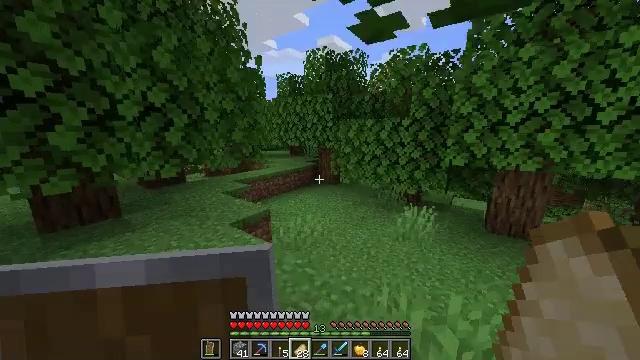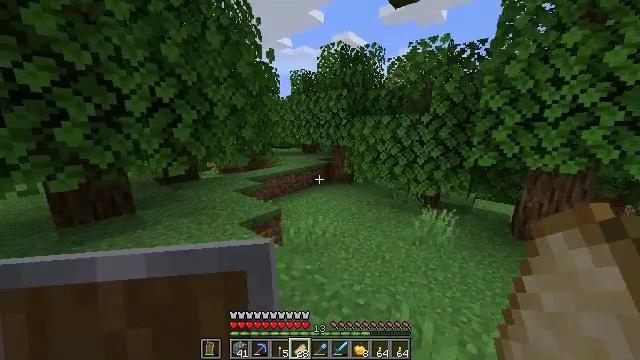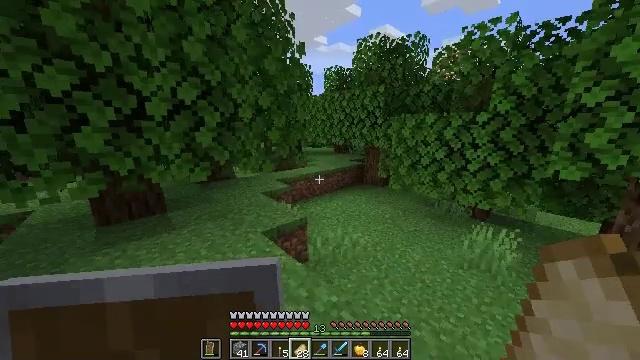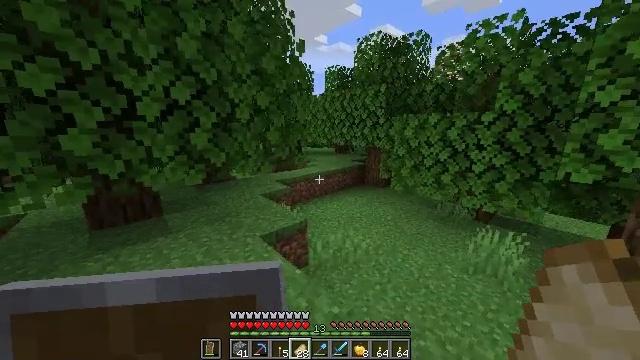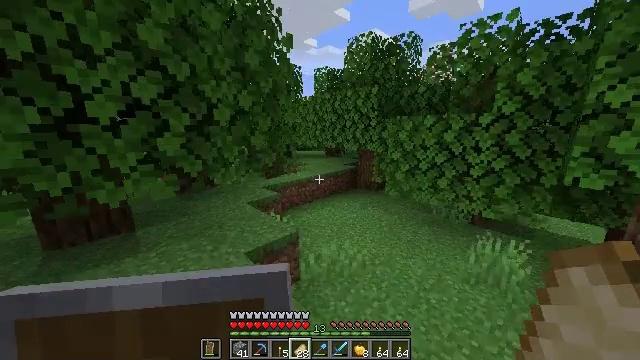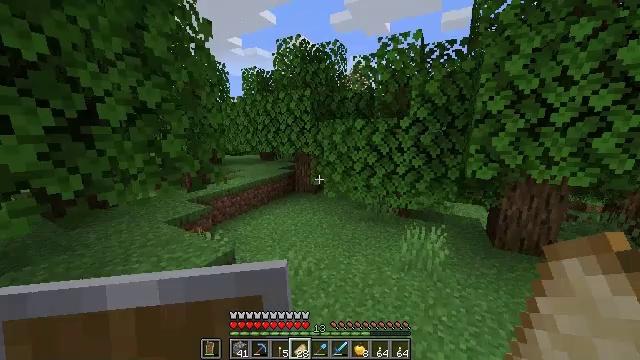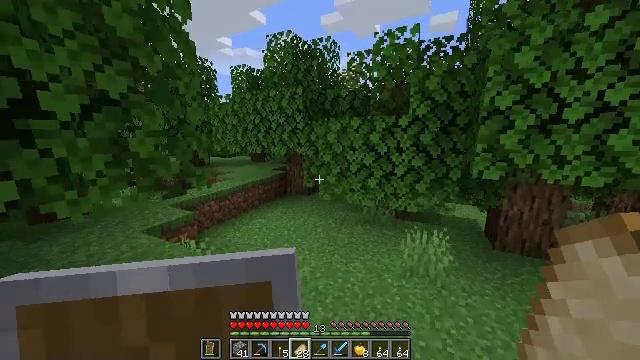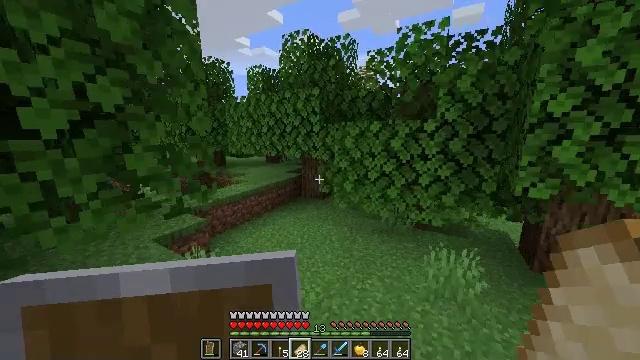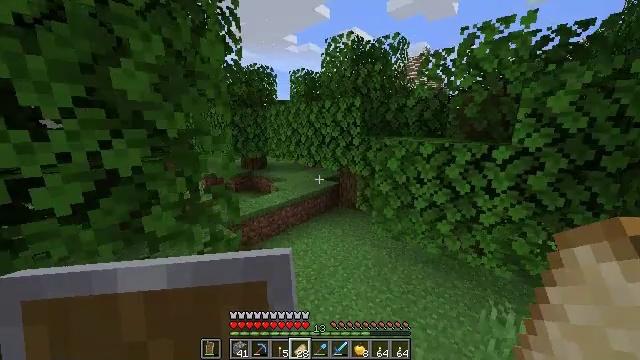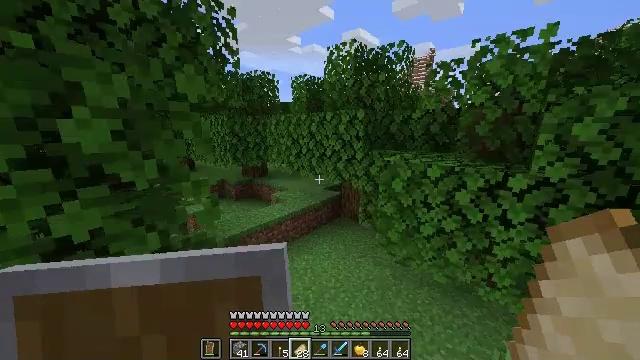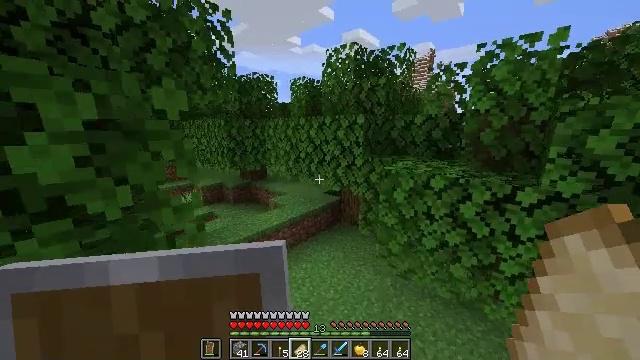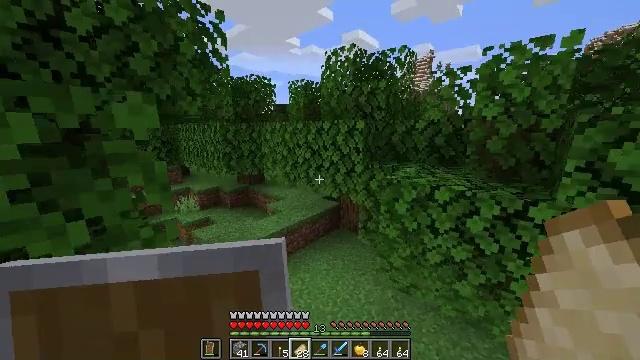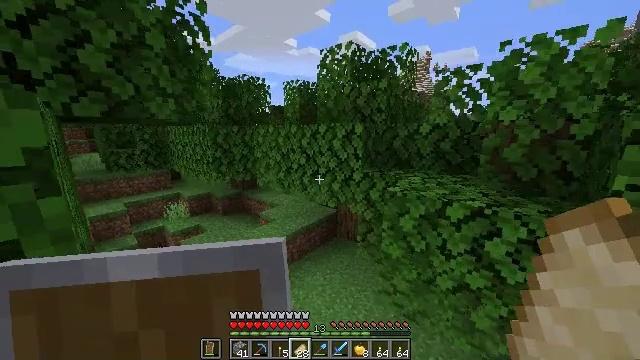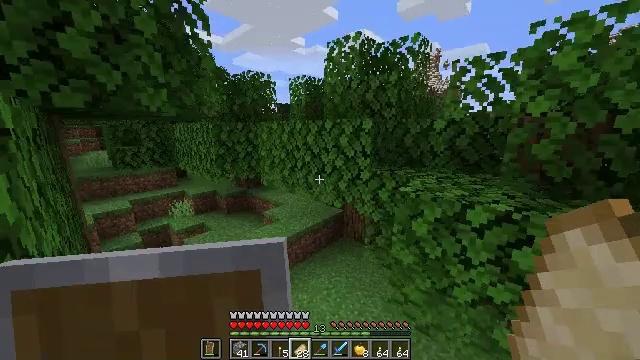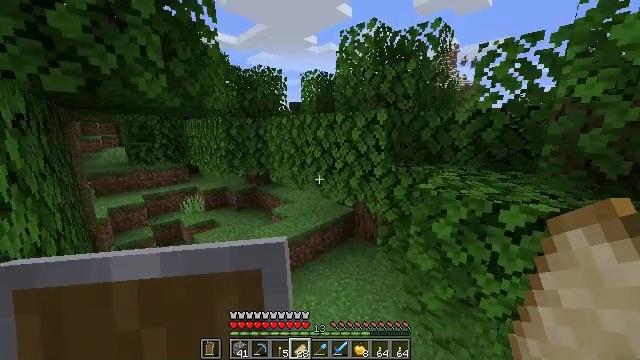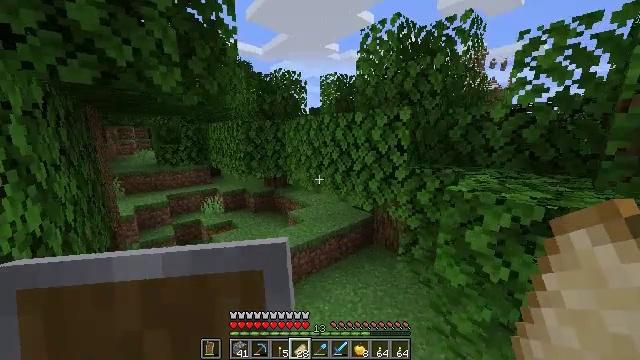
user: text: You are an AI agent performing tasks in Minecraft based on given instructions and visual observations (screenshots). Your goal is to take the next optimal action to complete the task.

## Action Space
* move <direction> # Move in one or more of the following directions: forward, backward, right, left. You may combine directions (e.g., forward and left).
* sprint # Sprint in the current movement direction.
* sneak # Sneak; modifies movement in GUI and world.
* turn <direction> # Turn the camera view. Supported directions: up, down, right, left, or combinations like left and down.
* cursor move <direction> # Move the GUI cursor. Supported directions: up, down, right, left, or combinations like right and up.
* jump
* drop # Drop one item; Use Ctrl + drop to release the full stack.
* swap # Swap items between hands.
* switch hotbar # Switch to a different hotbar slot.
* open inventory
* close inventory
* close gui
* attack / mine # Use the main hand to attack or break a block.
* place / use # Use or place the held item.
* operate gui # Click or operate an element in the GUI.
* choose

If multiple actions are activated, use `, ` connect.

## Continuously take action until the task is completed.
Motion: motion action
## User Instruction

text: Kill the chicken.
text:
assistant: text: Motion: move forward, turn left
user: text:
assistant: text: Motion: move forward, turn left
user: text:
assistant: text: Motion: move forward
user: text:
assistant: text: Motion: move forward, turn right
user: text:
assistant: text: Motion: move forward, turn right
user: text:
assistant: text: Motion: move forward, turn right
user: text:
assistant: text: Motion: move forward, turn left, jump
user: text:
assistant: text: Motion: move forward, turn left and down, jump
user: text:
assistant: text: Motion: move forward, jump
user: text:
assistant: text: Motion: move forward
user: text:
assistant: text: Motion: move forward
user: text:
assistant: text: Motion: move forward
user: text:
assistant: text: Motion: move forward, turn left
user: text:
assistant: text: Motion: move forward, turn left
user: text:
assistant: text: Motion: move forward, turn left and up
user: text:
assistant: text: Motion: move forward, turn left and up
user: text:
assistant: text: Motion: move forward
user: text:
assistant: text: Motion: move forward, turn left and up
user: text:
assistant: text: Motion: move forward, turn left
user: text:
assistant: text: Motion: move forward and move left
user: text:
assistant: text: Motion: move forward and move left
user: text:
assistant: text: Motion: move forward
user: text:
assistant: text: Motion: move forward, turn left and down
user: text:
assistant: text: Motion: move forward, turn left
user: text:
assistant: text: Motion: move forward and move left, jump
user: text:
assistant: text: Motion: move forward and move left, jump
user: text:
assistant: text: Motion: move forward and move left, jump
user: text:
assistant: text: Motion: move forward and move left, jump
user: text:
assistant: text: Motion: move forward
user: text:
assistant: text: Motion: move forward